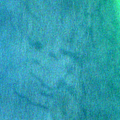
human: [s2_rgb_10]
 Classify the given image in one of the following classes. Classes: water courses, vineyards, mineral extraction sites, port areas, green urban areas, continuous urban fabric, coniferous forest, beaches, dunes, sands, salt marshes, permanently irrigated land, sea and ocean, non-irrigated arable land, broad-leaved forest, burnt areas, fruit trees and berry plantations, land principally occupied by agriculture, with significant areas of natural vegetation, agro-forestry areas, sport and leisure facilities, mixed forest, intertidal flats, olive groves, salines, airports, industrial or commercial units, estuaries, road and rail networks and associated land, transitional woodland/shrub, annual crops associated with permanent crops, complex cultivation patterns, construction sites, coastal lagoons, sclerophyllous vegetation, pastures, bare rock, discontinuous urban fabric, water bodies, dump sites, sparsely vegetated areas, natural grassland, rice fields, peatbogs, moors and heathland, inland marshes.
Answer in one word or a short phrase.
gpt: sea and ocean